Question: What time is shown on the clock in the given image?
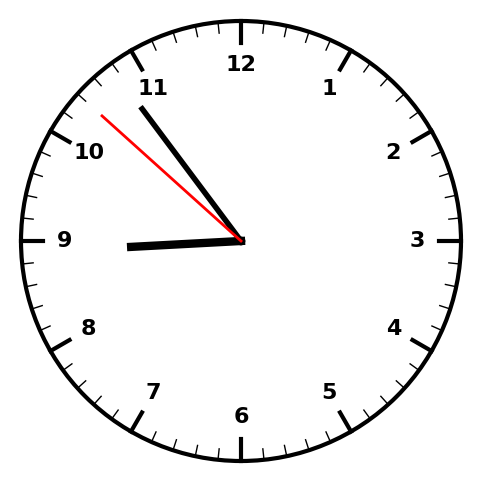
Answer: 08:53:52